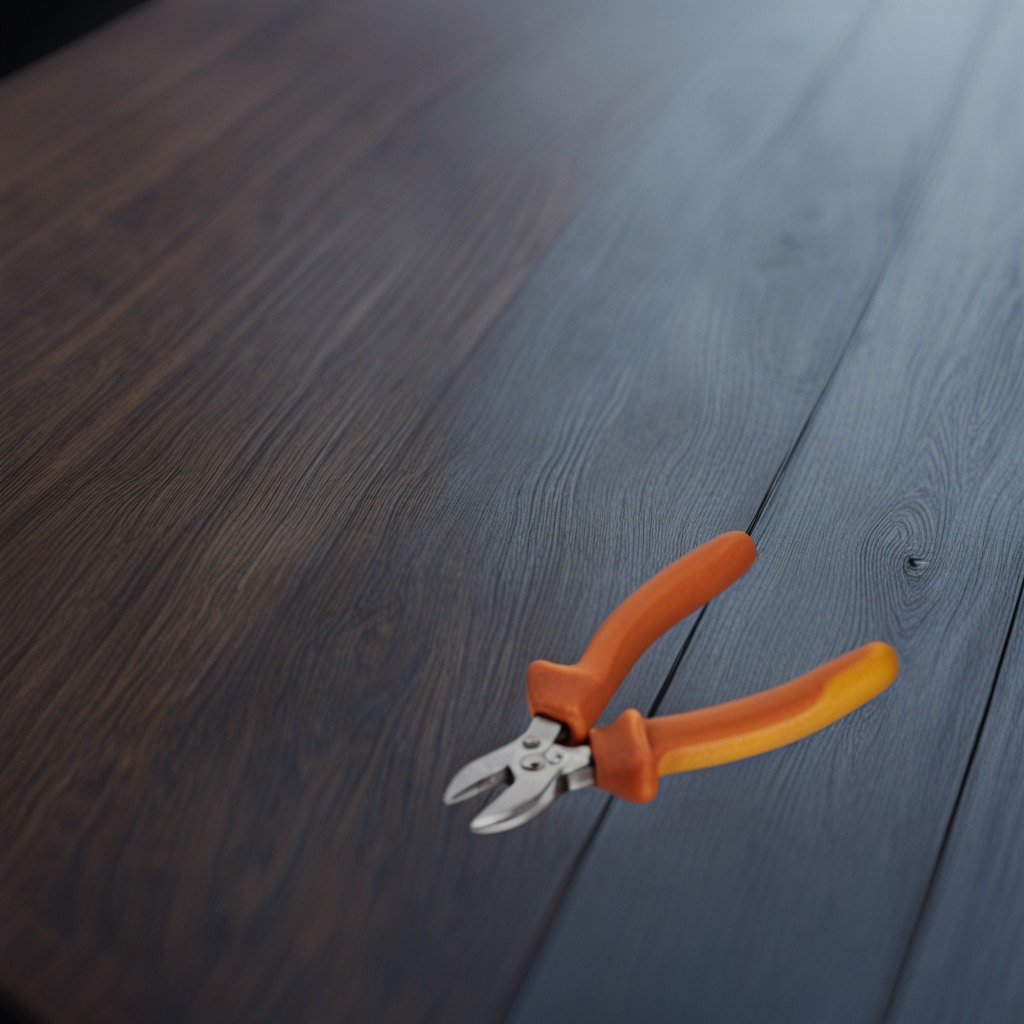
A plier is lying on the table.